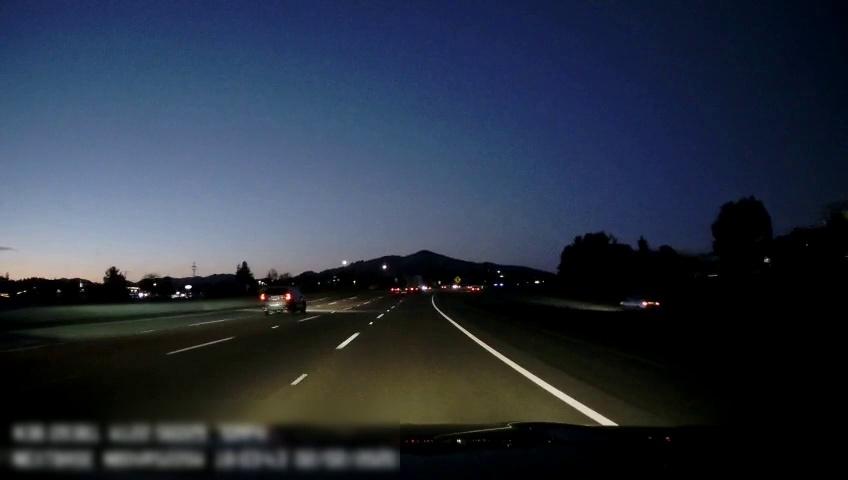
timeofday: Dusk/Dawn/Twilight
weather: Other
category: Drivable Space
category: Drivable Space
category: Vehicles | SUV
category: Vehicles | Car
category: Vehicles | Truck
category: Lanes | Alternate Lane
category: Lanes | Alternate Lane
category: Lanes | Alternate Lane
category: Lanes | Alternate Lane
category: Lanes | Alternate Lane